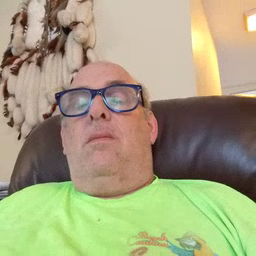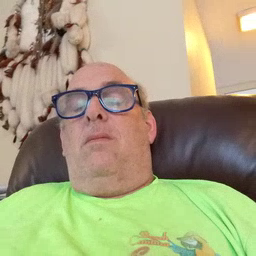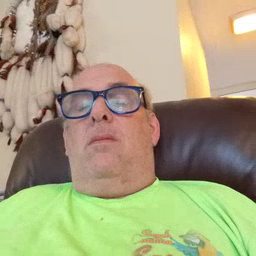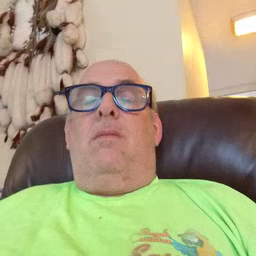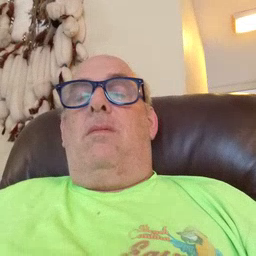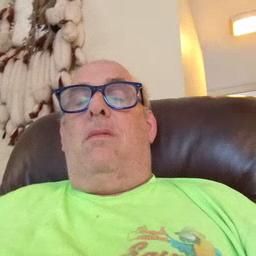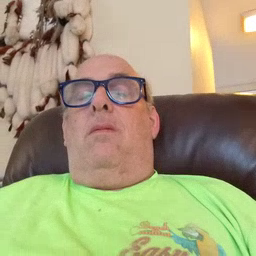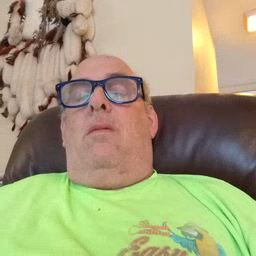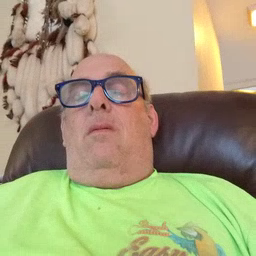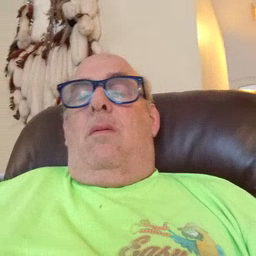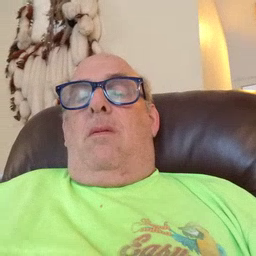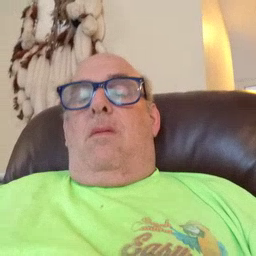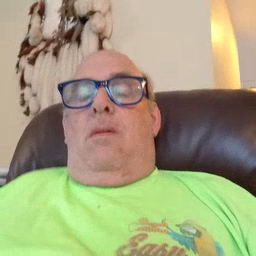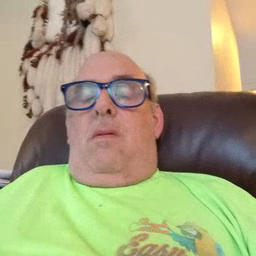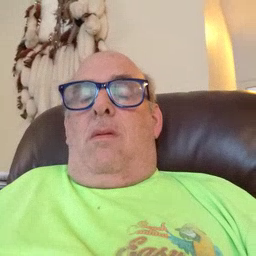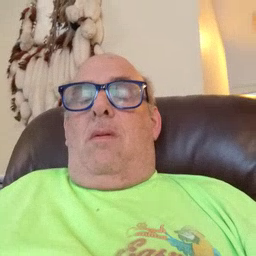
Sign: tooth